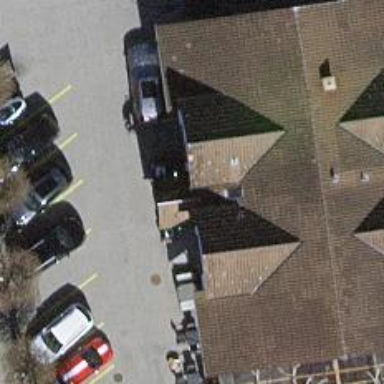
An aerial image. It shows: Restaurant.